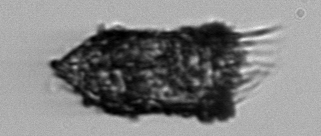
Label: Tintinnopsis